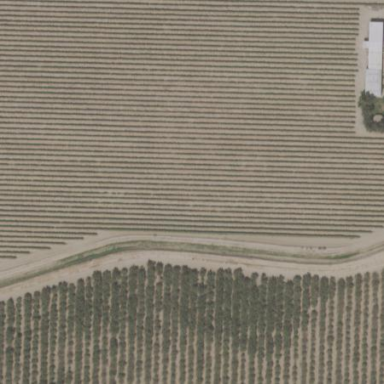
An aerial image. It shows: Vineyard with grape crops.